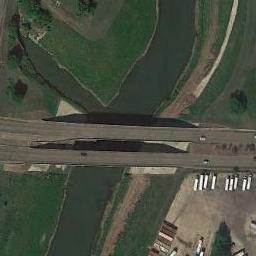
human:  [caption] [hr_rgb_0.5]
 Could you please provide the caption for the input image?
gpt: There is a bridge over the river with the grass beside .

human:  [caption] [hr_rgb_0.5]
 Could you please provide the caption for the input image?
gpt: Most of the area the bridge crosses is bare land .

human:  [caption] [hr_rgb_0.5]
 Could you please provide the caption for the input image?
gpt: A bridge connects the green fields on both sides of the river, And many cars stop on the banks of the river .

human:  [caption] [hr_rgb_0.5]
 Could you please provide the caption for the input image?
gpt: A bridge built on a dark green river and the flood bed of the river while some green plants on the flood bed .

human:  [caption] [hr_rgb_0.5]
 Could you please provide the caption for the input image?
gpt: A river is under the bridge .